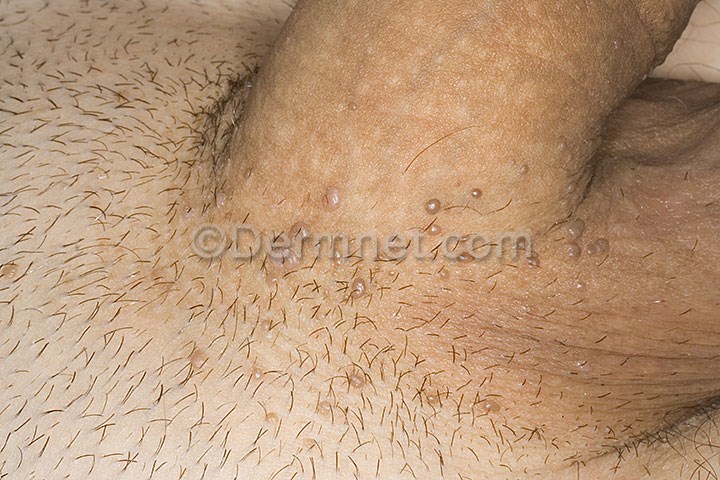
Disease: Herpes HPV and other STDs Photos